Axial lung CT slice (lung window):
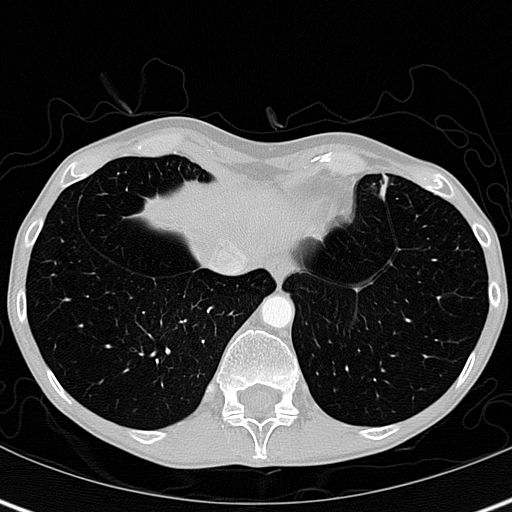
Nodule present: no